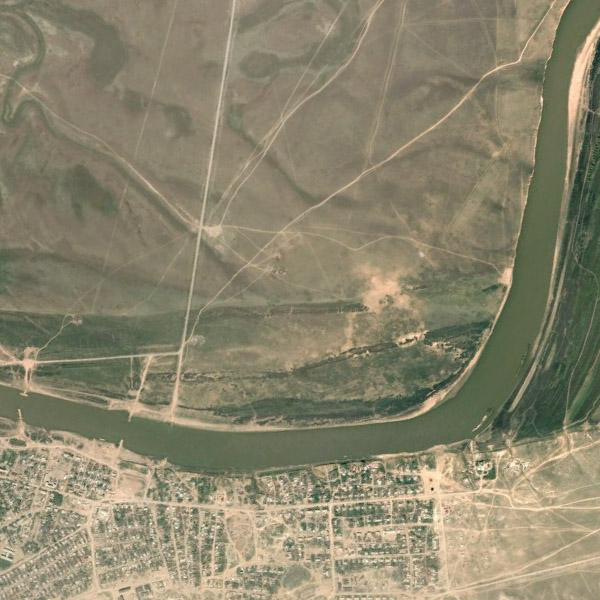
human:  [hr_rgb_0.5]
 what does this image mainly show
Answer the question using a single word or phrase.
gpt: river